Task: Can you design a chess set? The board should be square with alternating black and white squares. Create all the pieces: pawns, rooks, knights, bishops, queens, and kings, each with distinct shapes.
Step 3787:
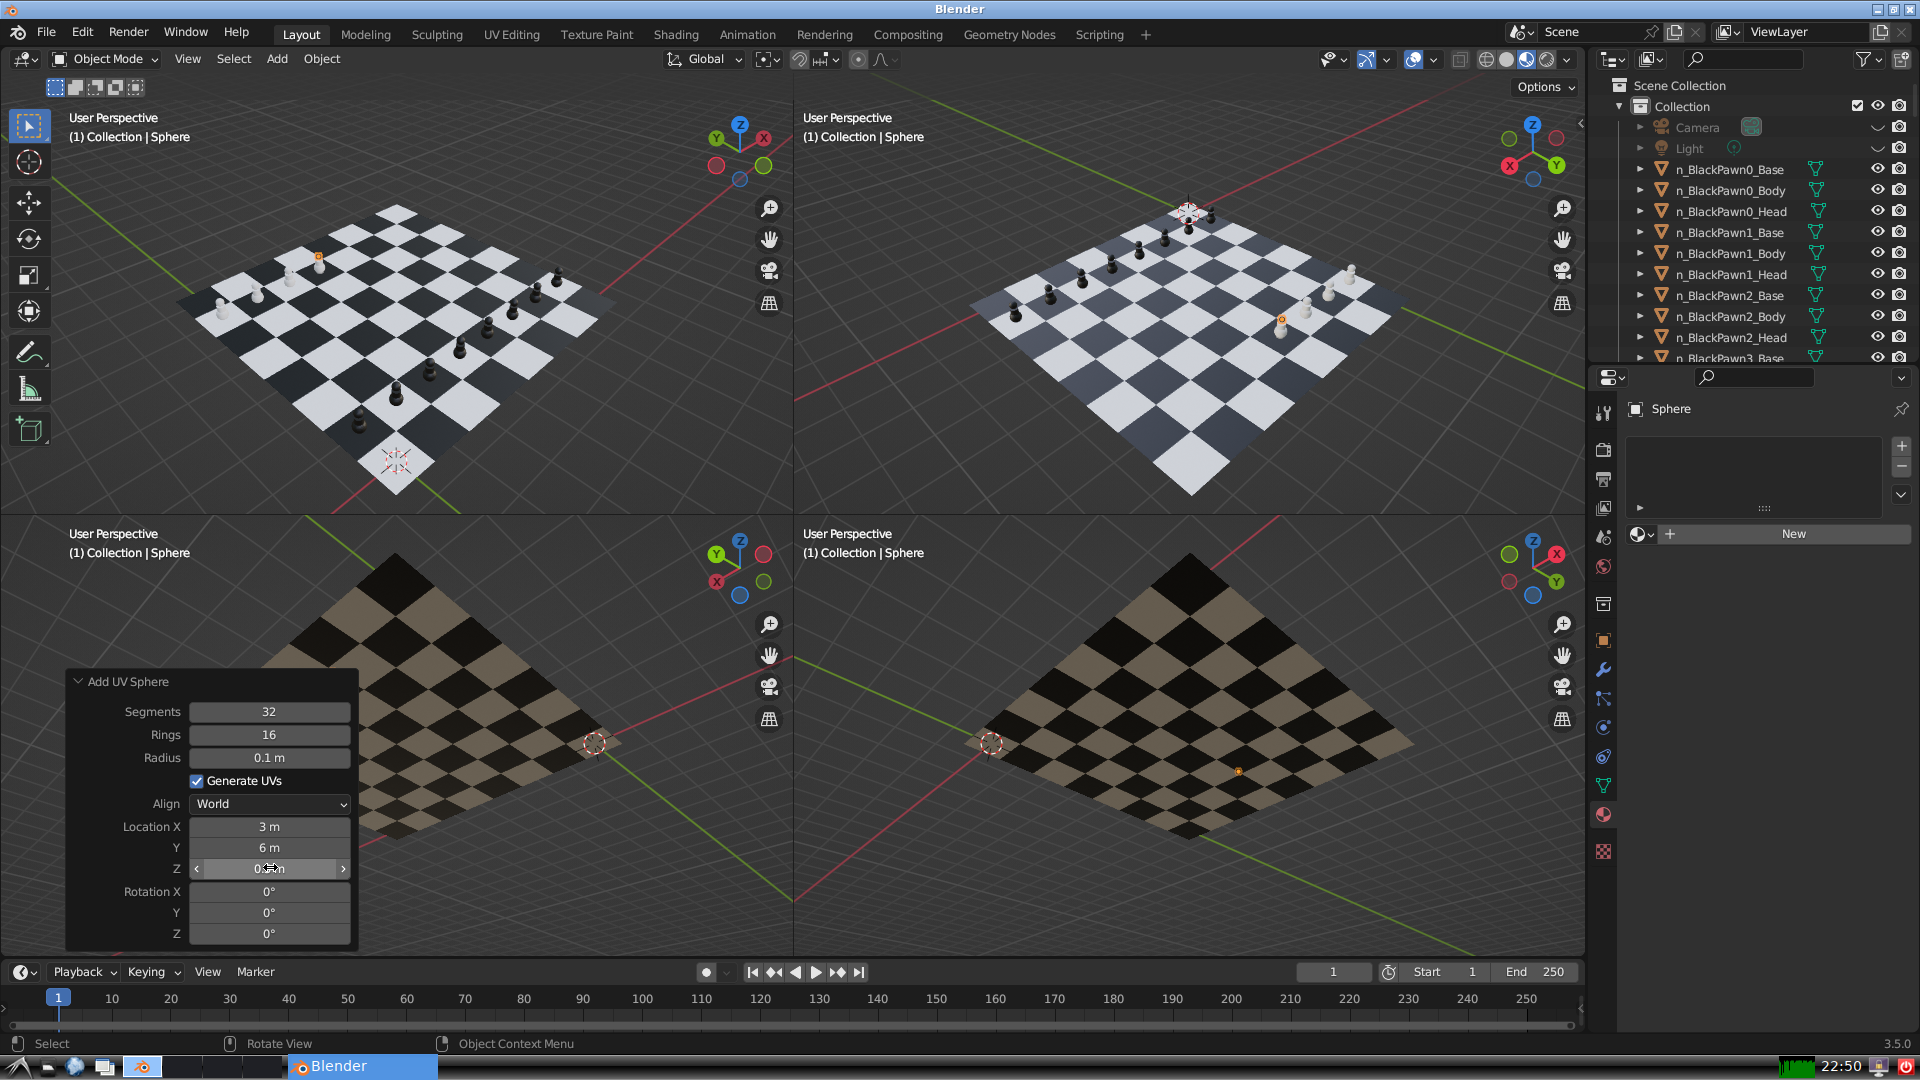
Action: {"mouse_move": [960, 540]}